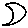
Label: moon